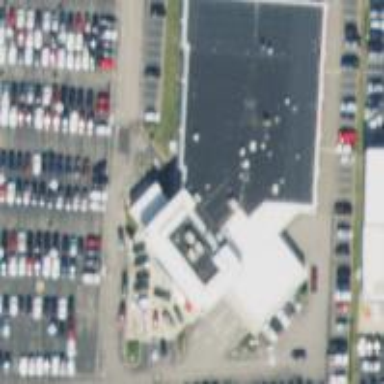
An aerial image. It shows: Commercial building housing car shop.